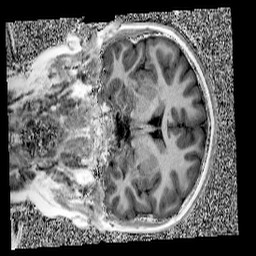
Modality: UNIT1
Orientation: coronal
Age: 9
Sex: male
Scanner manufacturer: siemens
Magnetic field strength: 3 T
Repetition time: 4 s
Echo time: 0.00303 s